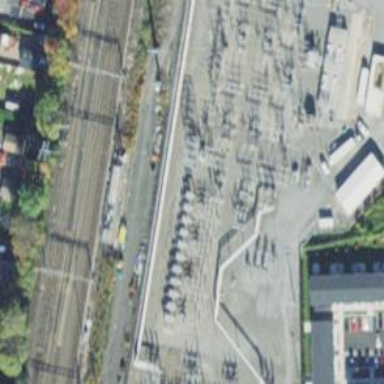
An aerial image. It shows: Switch used for power control.